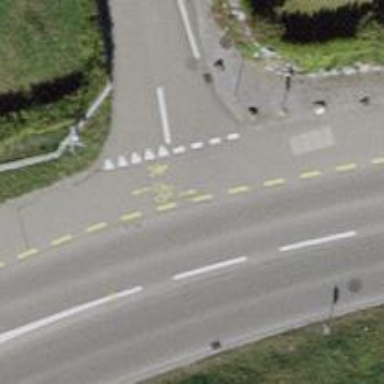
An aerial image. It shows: Road with "give way" sign.